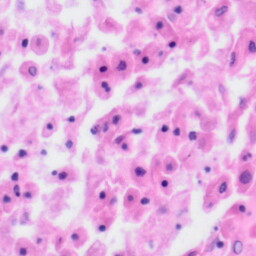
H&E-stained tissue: Tonsil